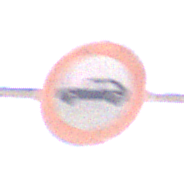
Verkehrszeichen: VerbotPersonenkraftwagen
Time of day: MorningAfternoon
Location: Outdoor (Nature)
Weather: Clear
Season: NotSpecified
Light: Natural